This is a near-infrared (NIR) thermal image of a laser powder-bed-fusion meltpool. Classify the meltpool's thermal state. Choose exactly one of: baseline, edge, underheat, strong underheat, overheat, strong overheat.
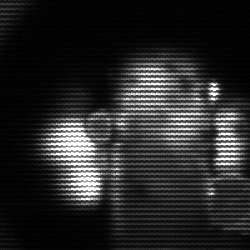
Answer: strong underheat